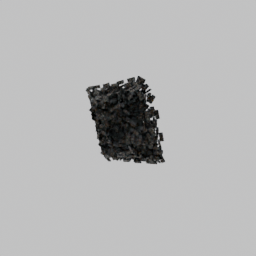
Label: tools